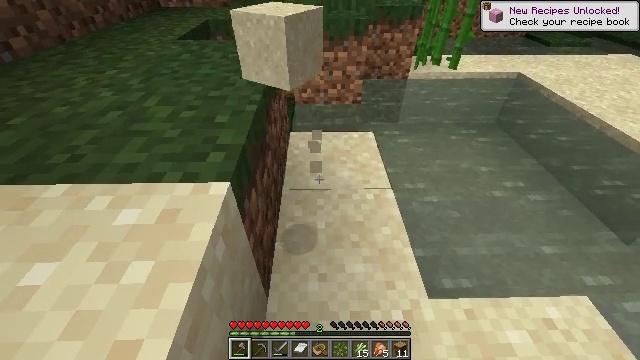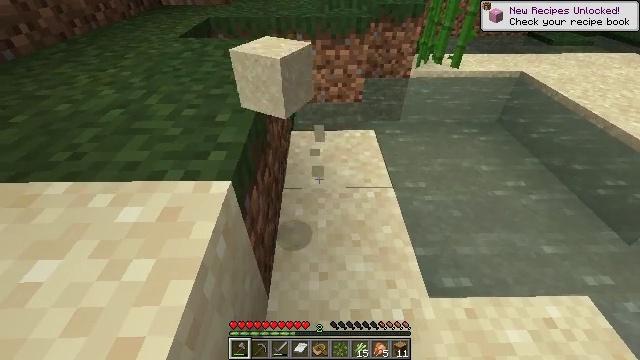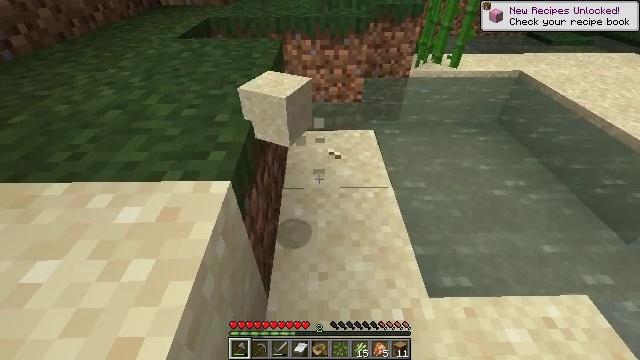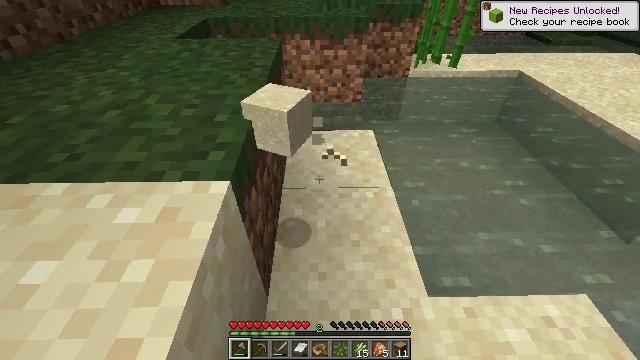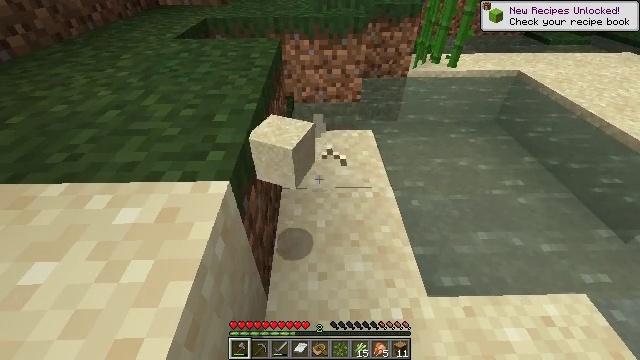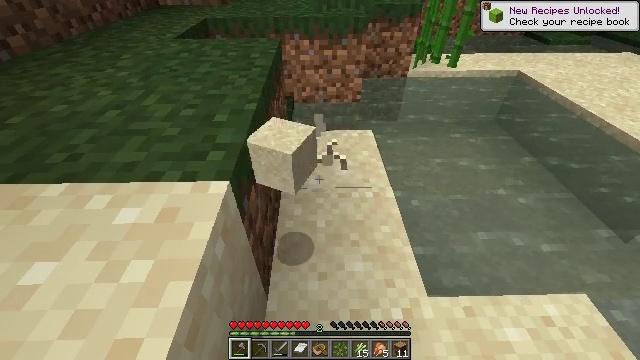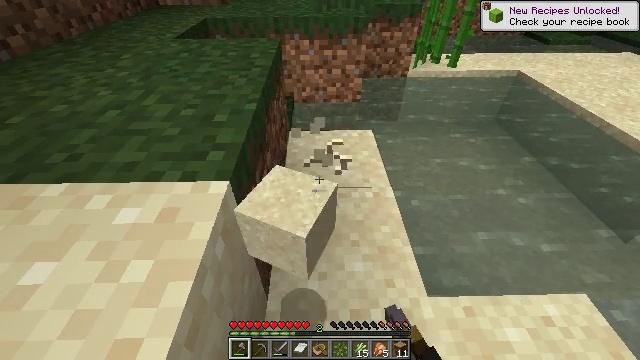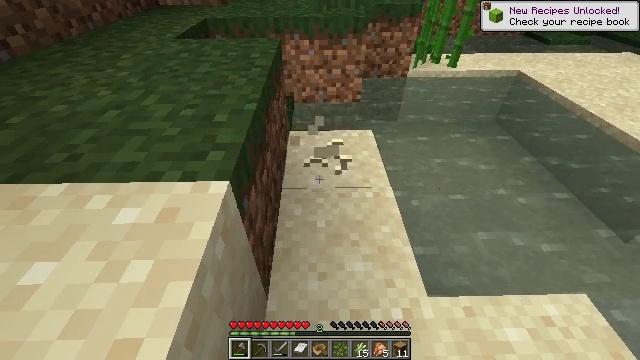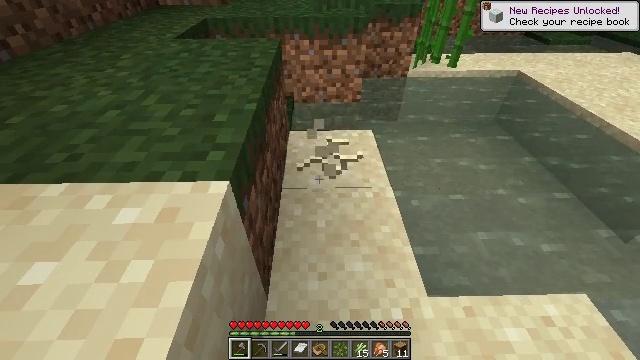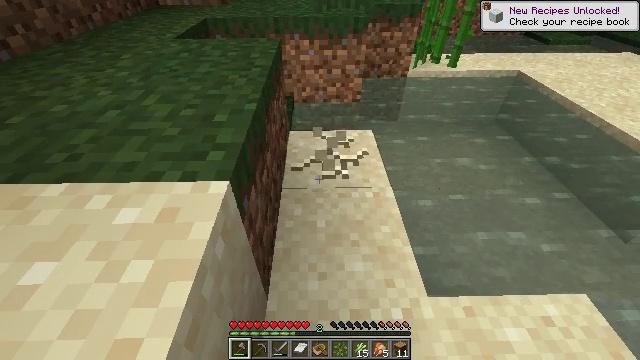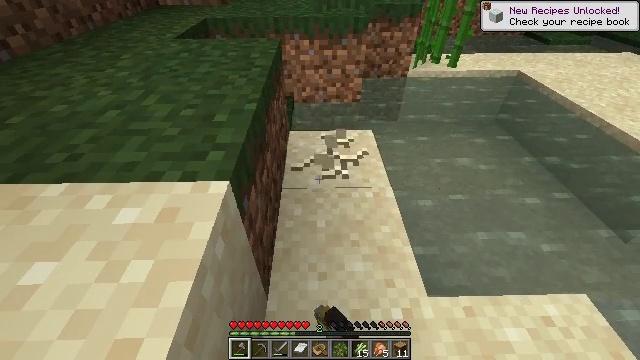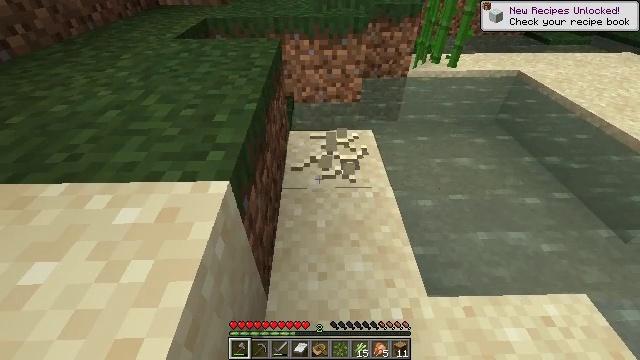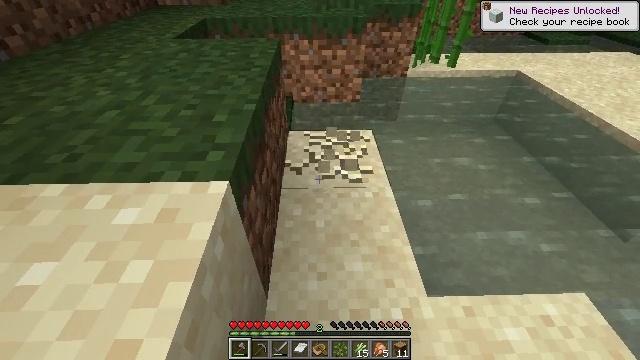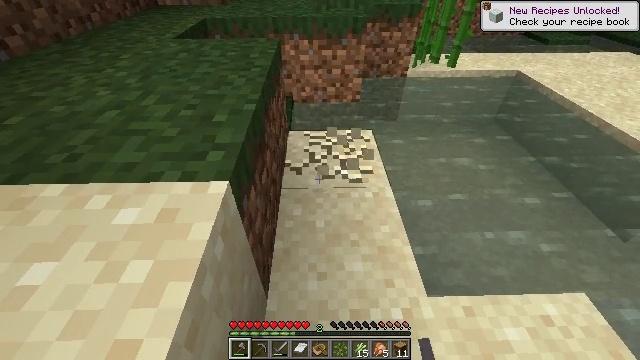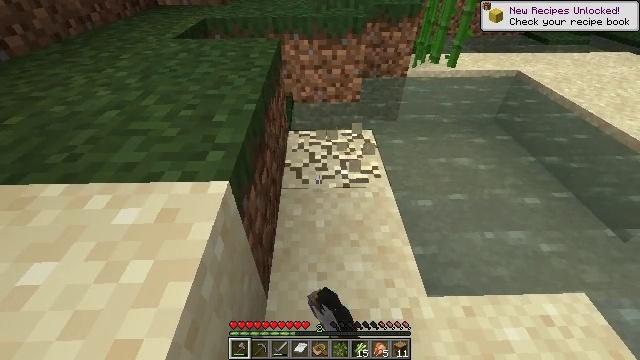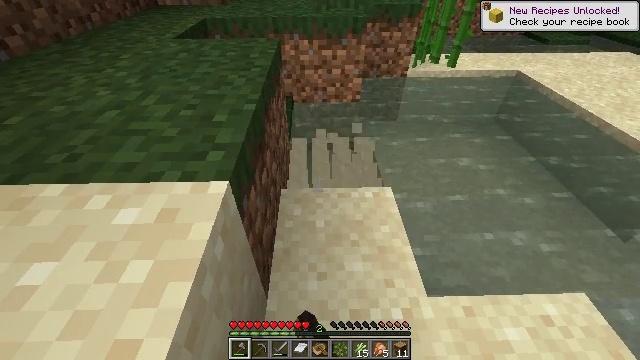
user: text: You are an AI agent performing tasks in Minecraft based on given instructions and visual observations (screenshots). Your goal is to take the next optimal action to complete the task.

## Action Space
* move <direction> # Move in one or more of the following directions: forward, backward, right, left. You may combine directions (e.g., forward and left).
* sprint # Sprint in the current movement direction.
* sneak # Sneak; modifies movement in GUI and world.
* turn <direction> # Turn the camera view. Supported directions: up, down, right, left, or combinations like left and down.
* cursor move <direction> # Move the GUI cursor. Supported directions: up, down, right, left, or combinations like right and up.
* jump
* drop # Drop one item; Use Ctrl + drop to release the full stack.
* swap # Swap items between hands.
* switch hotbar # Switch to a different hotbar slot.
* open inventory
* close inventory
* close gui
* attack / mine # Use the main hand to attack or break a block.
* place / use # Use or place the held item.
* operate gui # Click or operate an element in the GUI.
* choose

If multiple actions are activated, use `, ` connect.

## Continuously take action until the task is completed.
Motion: motion action
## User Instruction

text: Attack the ground to gather sand.
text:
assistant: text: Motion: attack / mine
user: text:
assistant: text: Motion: attack / mine
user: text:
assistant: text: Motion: attack / mine
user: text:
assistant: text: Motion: attack / mine
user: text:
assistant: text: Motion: attack / mine
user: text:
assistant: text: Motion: attack / mine
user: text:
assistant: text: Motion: attack / mine
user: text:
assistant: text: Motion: attack / mine
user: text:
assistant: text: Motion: attack / mine
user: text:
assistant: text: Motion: attack / mine
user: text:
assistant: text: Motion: attack / mine
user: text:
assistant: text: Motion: attack / mine
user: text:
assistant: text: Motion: attack / mine
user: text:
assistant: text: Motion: attack / mine
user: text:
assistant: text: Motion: attack / mine
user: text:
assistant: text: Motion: attack / mine
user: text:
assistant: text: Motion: move forward, attack / mine
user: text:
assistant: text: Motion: move forward, attack / mine
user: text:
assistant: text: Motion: move forward, attack / mine
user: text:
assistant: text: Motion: attack / mine